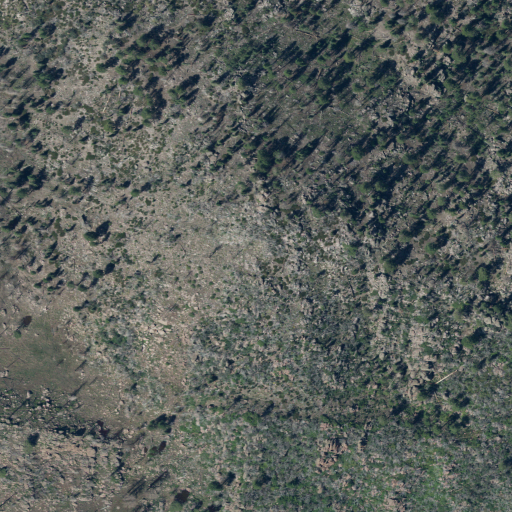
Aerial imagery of mountain in Utah named Flat Top Mountain containing shrub, grassland, and evergreen forest